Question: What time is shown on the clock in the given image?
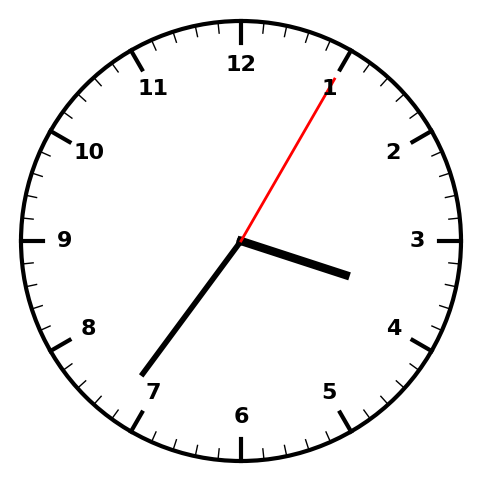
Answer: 03:36:05